Interaction volume radius: 5 \u00c5
Interaction volume height: 10 \u00c5
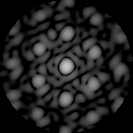
Disorder parameter: 0.4629